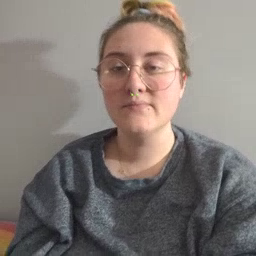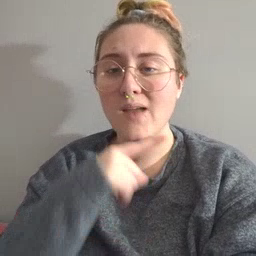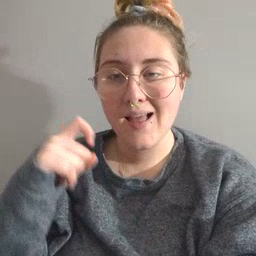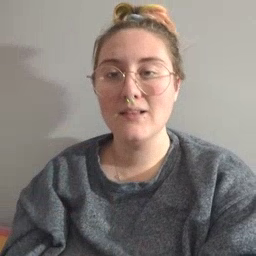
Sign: dry